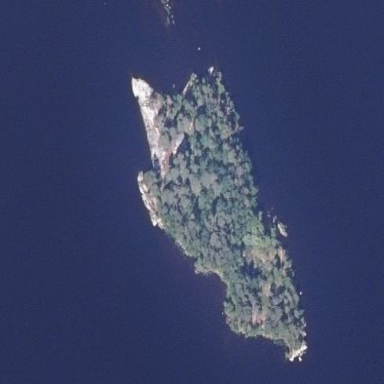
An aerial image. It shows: Islet.